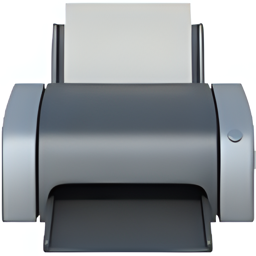
Name: printer
Emoji: 🖨
Group: Objects
Sub-group: computer